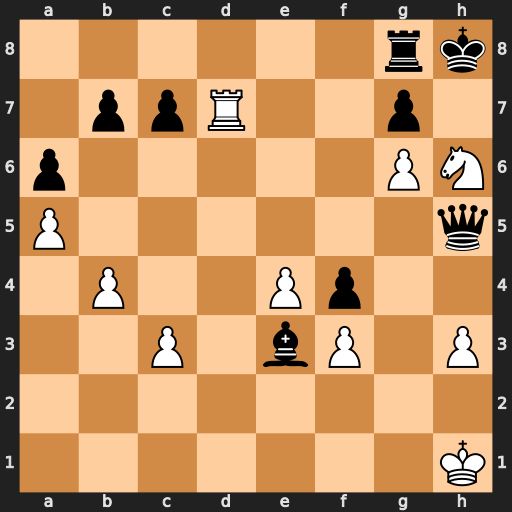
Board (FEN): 6rk/1ppR2p1/p5PN/P6q/1P2Pp2/2P1bP1P/8/7K
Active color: w
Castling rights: -
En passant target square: -
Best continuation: Nf7#